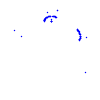
Particle: proton